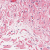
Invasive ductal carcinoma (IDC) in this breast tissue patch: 0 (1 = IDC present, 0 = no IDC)